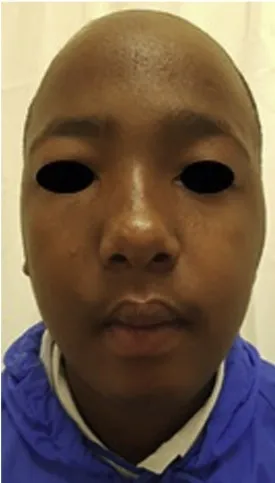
(A) Post-operative images depicting good facial symmetry.
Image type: medical_photograph (oral_photograph)